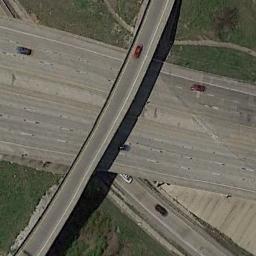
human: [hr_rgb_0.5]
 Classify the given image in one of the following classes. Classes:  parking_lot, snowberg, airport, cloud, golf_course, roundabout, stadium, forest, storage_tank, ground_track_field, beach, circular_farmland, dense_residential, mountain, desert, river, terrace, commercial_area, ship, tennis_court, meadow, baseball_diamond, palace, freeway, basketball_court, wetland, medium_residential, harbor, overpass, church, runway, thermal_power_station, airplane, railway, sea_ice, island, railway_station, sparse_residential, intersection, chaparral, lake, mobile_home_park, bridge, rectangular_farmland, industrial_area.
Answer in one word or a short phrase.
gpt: overpass